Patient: sex F, age 67
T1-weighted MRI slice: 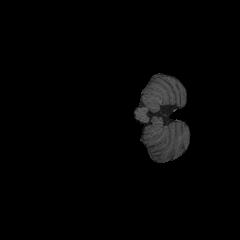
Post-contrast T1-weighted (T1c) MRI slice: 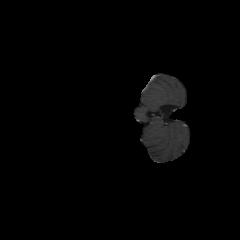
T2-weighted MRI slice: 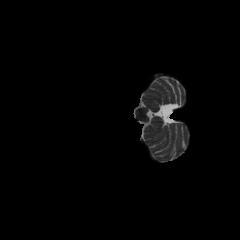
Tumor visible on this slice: no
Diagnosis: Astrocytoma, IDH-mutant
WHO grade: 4